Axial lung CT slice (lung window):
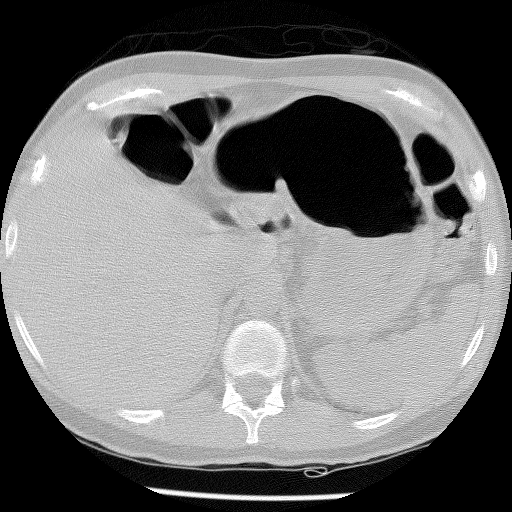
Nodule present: no